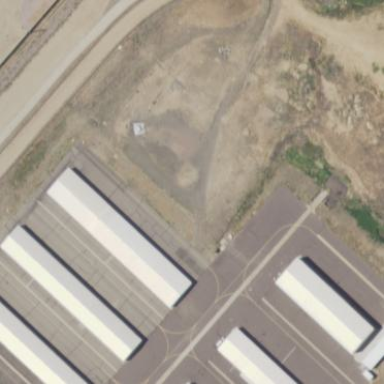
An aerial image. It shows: Hangar located at airport.